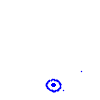
Particle: electron